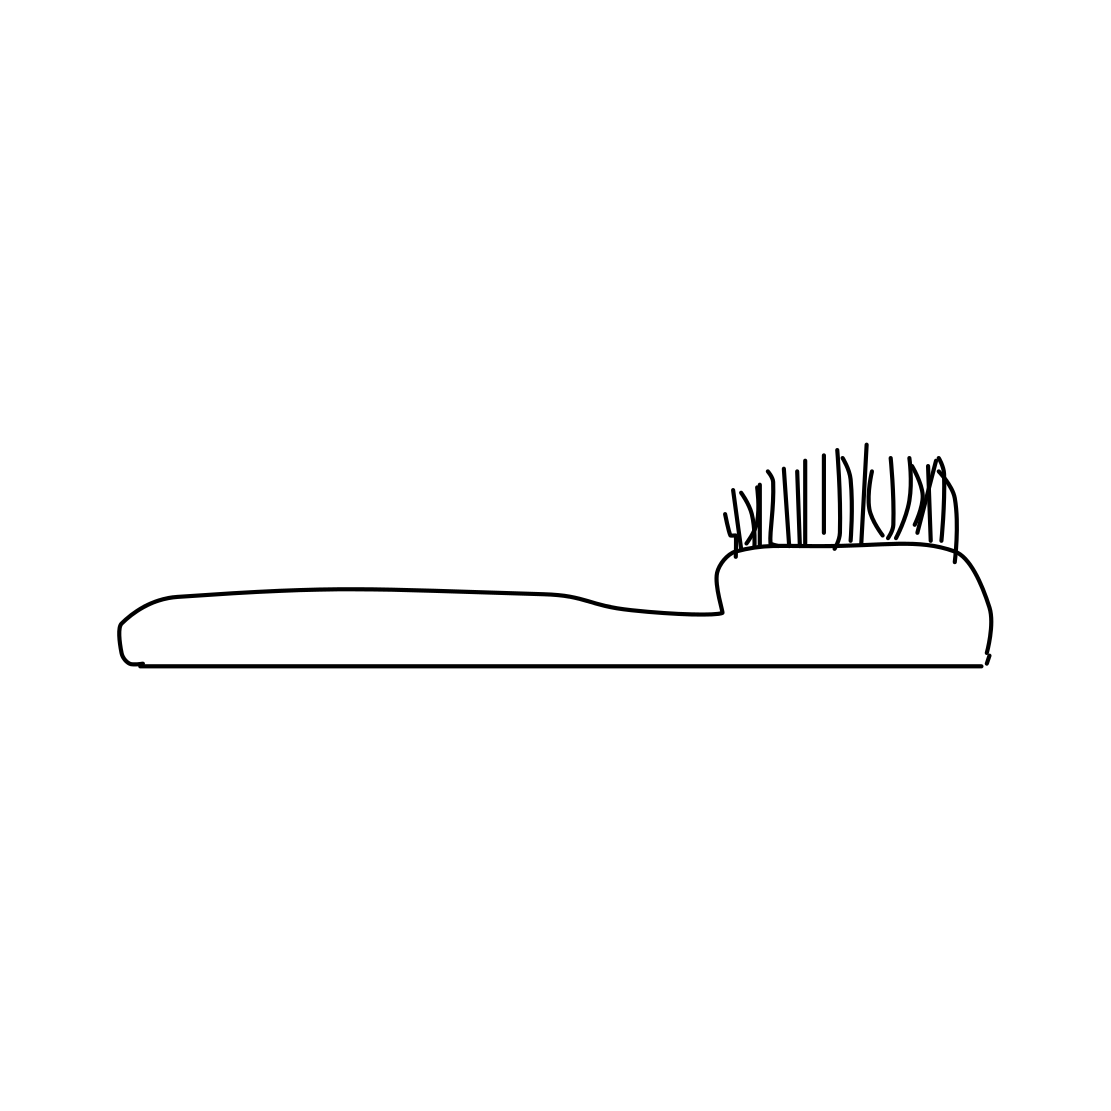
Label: toothbrush